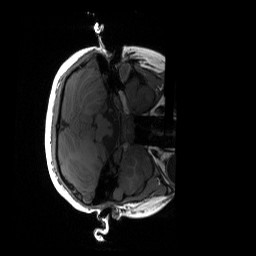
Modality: T1w
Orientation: axial
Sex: female
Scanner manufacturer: siemens
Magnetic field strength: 3 T
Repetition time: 1.9 s
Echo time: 0.00243 s